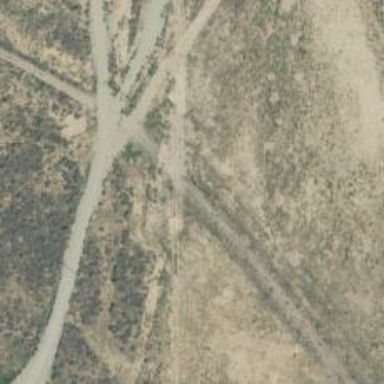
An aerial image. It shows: Track road.